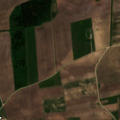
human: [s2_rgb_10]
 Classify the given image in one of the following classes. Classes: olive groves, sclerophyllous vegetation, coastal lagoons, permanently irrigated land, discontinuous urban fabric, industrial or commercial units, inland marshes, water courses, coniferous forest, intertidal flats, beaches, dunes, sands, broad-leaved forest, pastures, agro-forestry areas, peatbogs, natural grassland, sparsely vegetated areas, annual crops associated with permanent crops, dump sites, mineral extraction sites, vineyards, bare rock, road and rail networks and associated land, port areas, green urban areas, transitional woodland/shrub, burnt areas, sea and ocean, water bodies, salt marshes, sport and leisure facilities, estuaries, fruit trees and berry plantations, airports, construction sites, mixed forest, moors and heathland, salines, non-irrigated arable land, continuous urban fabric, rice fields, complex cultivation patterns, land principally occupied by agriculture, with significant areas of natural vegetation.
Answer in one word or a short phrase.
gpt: non-irrigated arable land, complex cultivation patterns, mixed forest